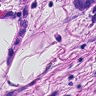
Metastatic tissue present: yes